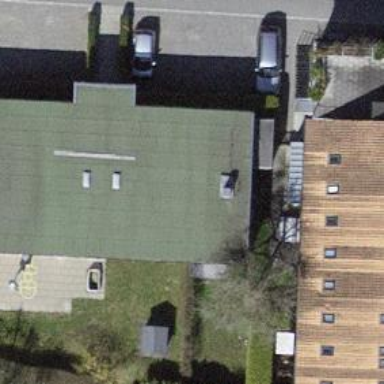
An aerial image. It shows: School building.